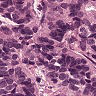
Metastatic tissue present: yes